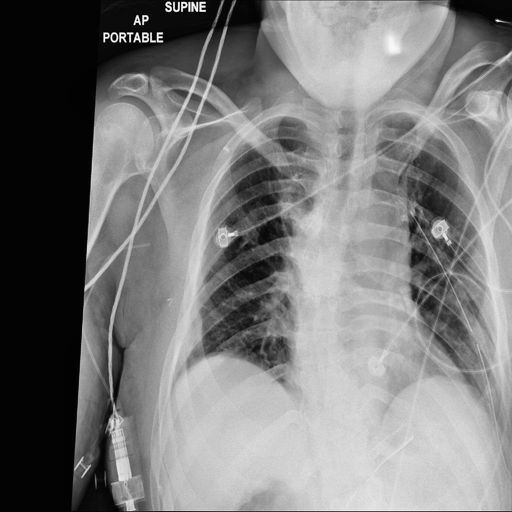
Finding: NORMAL